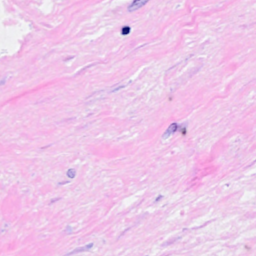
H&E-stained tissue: Breast